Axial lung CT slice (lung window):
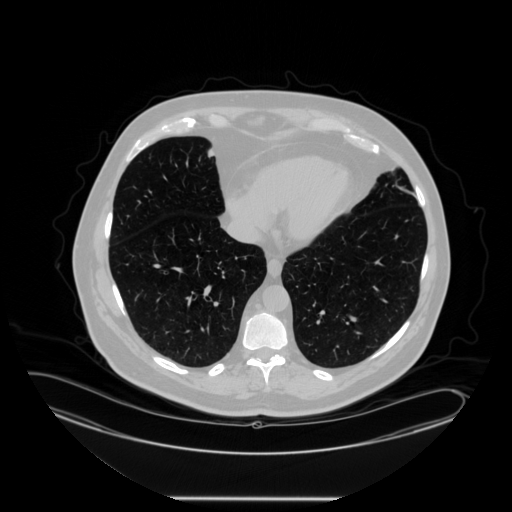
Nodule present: no